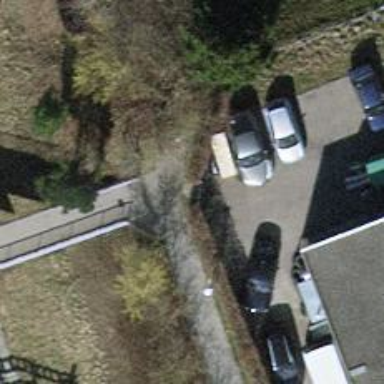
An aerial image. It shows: Gate.